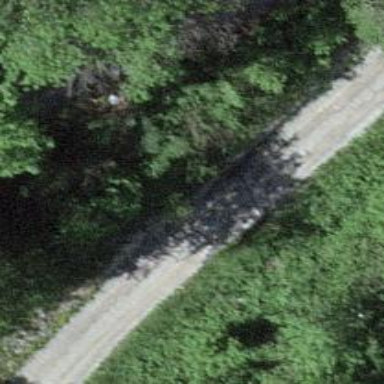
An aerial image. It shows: Gravel track with grade 2 quality.